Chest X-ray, PA view. Patient: 69 years old, sex F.
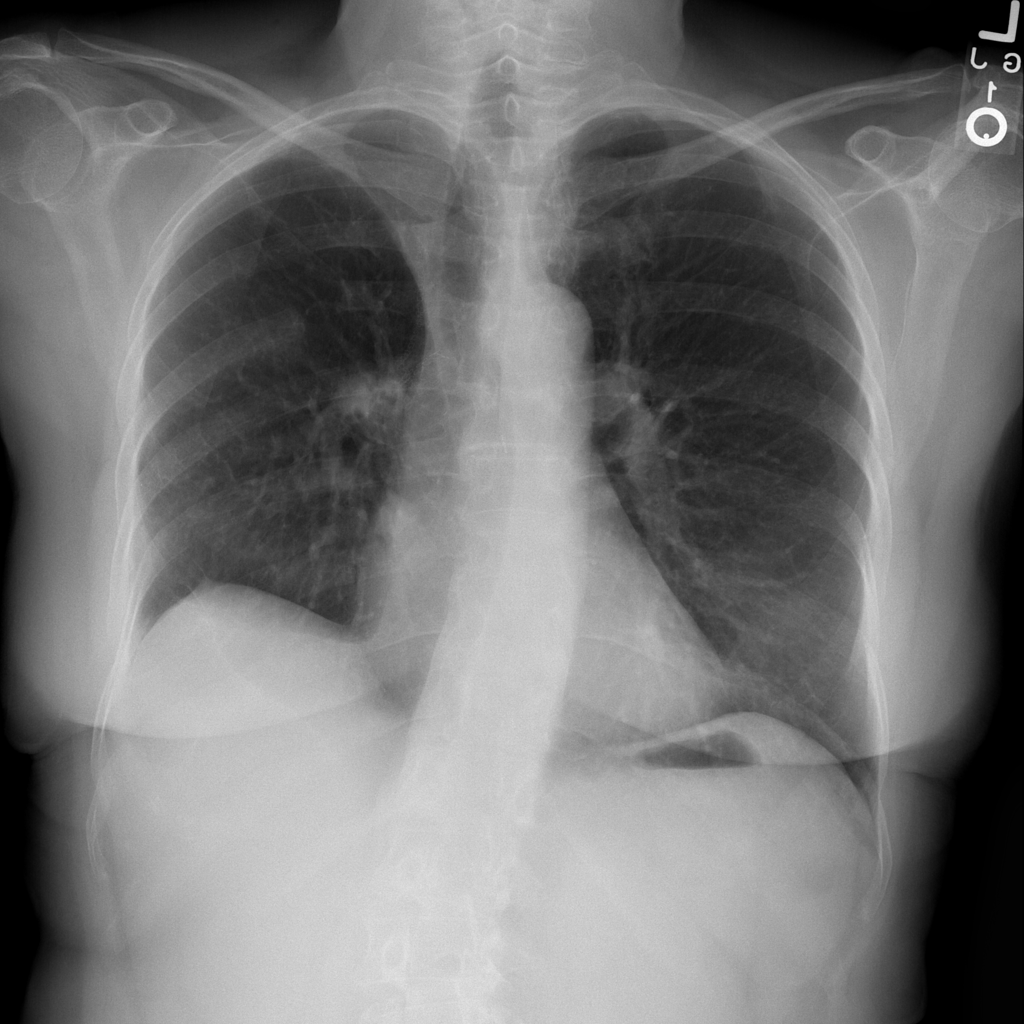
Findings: Infiltration